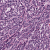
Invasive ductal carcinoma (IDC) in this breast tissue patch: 1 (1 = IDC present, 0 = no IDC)